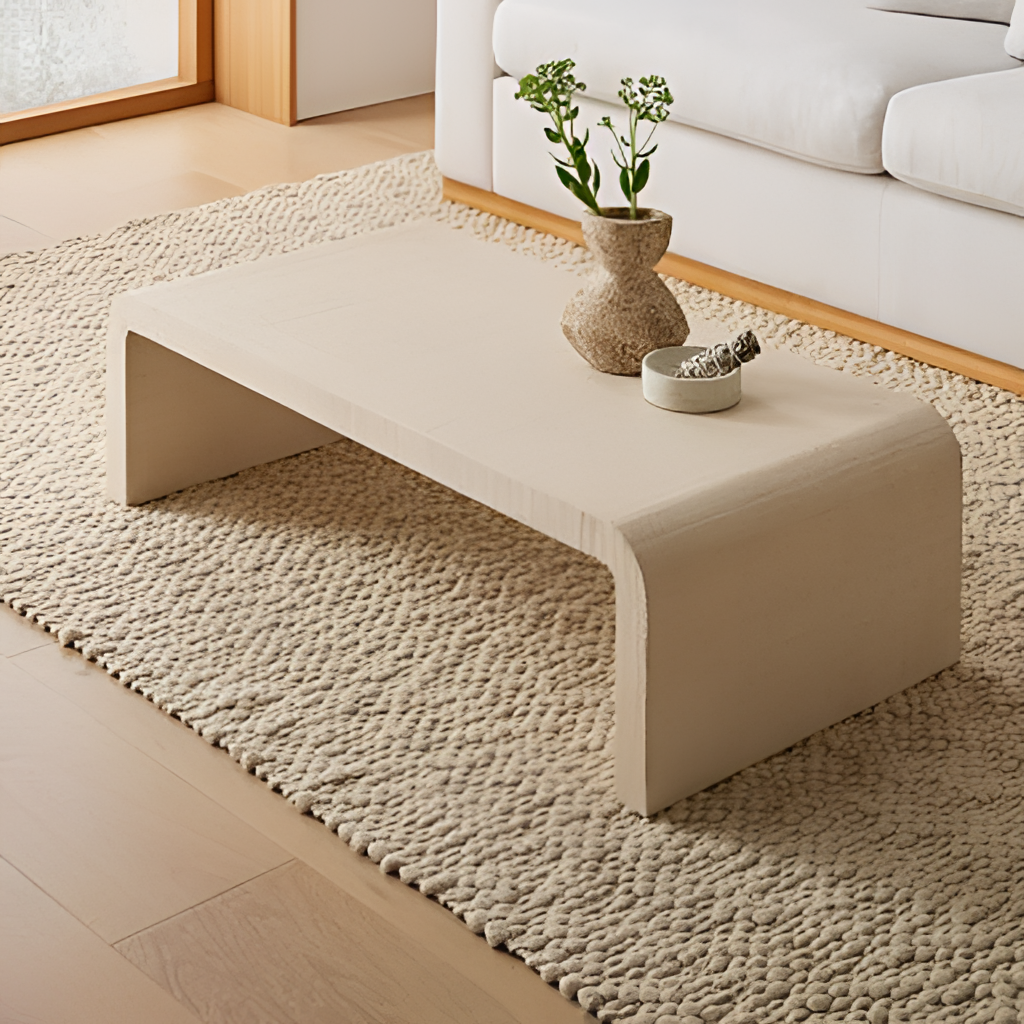
beige wood coffee table, living room, beige paint wallpaper, with solid pattern, modern, wood flooring, with plank pattern